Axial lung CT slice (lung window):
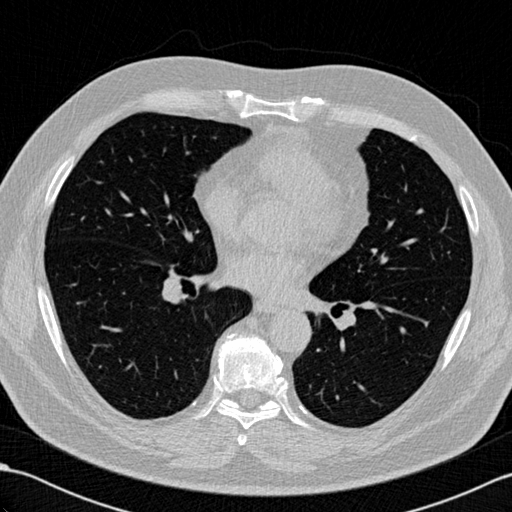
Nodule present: no